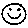
Label: smiley face